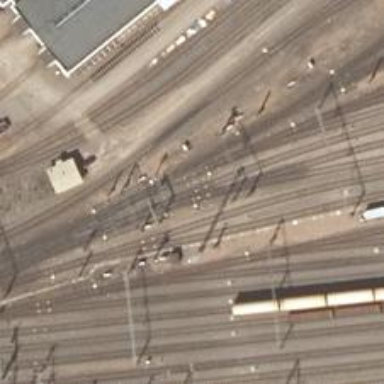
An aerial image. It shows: Rail yard with electrified contact lines for the trains.